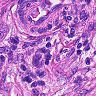
Metastatic tissue present: yes